Question: I am putting this question again by reconstructing it....as I still not have any solution...
I am developing MVC 3 application and using razor syntax.
In this application I am giving commenting facility.
I have given the facility to adding a comment and it saved in DB.
and when user clicks on delete button it displays the message as "Clicked".
When user load entity, previously added comments get displayed on page with
delete button and when user click on that button the "clicked" msg appears.

now, when user add a new comment, it saved in DB sucsessfully and also appear on the page
along with Delete button.
now when user click on delete button msg wontcome...
( I append the Div tag while loading the new comment from DB)
I think , there is a issue regarding append, means previous comments Delete button
work well, but when I add button using append it wont works...
Here is the code which is in partial view which add comment in DB and again fetches latest comment back to view to display It.
'''
<script src="../../Scripts/jquery.js" type="text/javascript"></script>
<script type="text/javascript">
$(document).ready(function () {
$('#AddCommentButton').click(function ()
{
var comment1 = $('#Comment').val();
if (comment1 == '') {
alert('Please enter a comment');
return;
}
$.ajax({
type: 'post',
url: '/Comment/SaveComments',
dataType: 'json',
data:
{
'comments' : $('#Comment').val(),
'EType' : @Html.Raw(Json.Encode(ViewBag.EType)),
'EId' : @Html.Raw(Json.Encode(ViewBag.EId))
},
success: function (data) {
$("p.p12").append('<button type="button" id=' + data.Id + ' class="deleteComment2">Delete</button></div>')
}
});
});
});
</script>
'''
I use below code, when i clicked on the delete button...
'''
<script src="../../Scripts/jquery.js" type="text/javascript"></script>
<script type="text/javascript">
$('.deleteComment').live('click', function () {
alert('Clicked');
});
</script>
'''
Now , the summary of a problem is I append div and in that div I add a button and I am trying to get click event of that button but I cant get that event.
Here is the new code, I have added your code in page, but it still not working.
'''
<script src="../../Scripts/jquery-1.5.1.min.js" type="text/javascript"></script>
<script src="../../Scripts/jquery-1.8.0.min.js" type="text/javascript"></script>
<script src="../../Scripts/jquery.validate.unobtrusive.min.js" type="text/javascript"></script>
<script src="../../Scripts/jquery.unobtrusive-ajax.min.js" type="text/javascript"></script>
<script src="../../Scripts/jquery.validate.min.js" type="text/javascript"></script>
@model IEnumerable<CRMEntities.Comment>
<html xmlns="http://www.w3.org/1999/xhtml">
<head runat="server">
<title></title>
<!DOCTYPE html>
<script src="../../Scripts/jquery.js" type="text/javascript"></script>
<script type="text/javascript">
$(document).on('click', '.deleteComment', function()
{
alert('comment deleted');
});
$(document).ready(function () {
alert("Doc loaded");
});
</script>
<script src="../../Scripts/jquery.js" type="text/javascript"></script>
<script type="text/javascript">
$(document).ready(function () {
$('#AddCommentButton').click(function () {
$('#comments22').append('<input type="button" class="deleteComment" value="Delete" /><br/>');
$('#comments22').append('<input type="button" class="deleteComment" value="Delete" /><br/>');
$('#comments22').append('<input type="button" class="deleteComment" value="Delete" /><br/>');
$('#comments22').append('<input type="button" class="deleteComment" value="Delete" /><br/>');
});
});
</script>
<script src="../../Scripts/jquery.js" type="text/javascript"></script>
<script type="text/javascript">
$(document).ready(function () {
$(".ShowComments").click(function () {
$(".ParentBlock").slideToggle("slow");
});
});
</script>
</head>
<body>
@{
<div class="ParentBlock">
@foreach (var item in Model)
{
<div class="OwnerClass" id="OwnerName">
<span class="EmpName"> @Html.ActionLink(item.Owner.FullName, "Details", "EMployee", new { id = item.OwnerId }, new { @style = "color:#1A6690;" })</span>
@Html.DisplayFor(ModelItem => item.CommentDateTime)
<span class="EmpName"><button type="button" id = "@item.Id" class="deleteComment">Delete</button></span>
<span class="EmpName"> @Html.ActionLink("Delete", "Delete", "Comment", new { id = item.Id }, new { @style = "color:#1A6690;" })</span>
<p class="CommentP">
@Html.DisplayFor(ModelItem => item.CommentText)
</p>
<br />
<a class="Delete222" style="cursor:move;display:none;">DeleteNew</a>
<br />
</div>
}
<p class="p12">
</p>
</div>
<p id="ClassPara" class="ShowComments" onclick="chkToggle()">Show All Comments</p>
}
@Html.TextArea("Comment", "", 5, 80, "asdsd")
<input type="button" value="Add Comment" id="AddCommentButton"/>
<input type="button" value="Clear" onclick="clearText()"/>
<br />
<div id="comments22">
<input type="button" class="deleteComment" value="Delete" /><br/>
<input type="button" class="deleteComment" value="Delete" /><br/>
<input type="button" class="deleteComment" value="Delete" /><br/>
</div>
</body>
</html>
'''
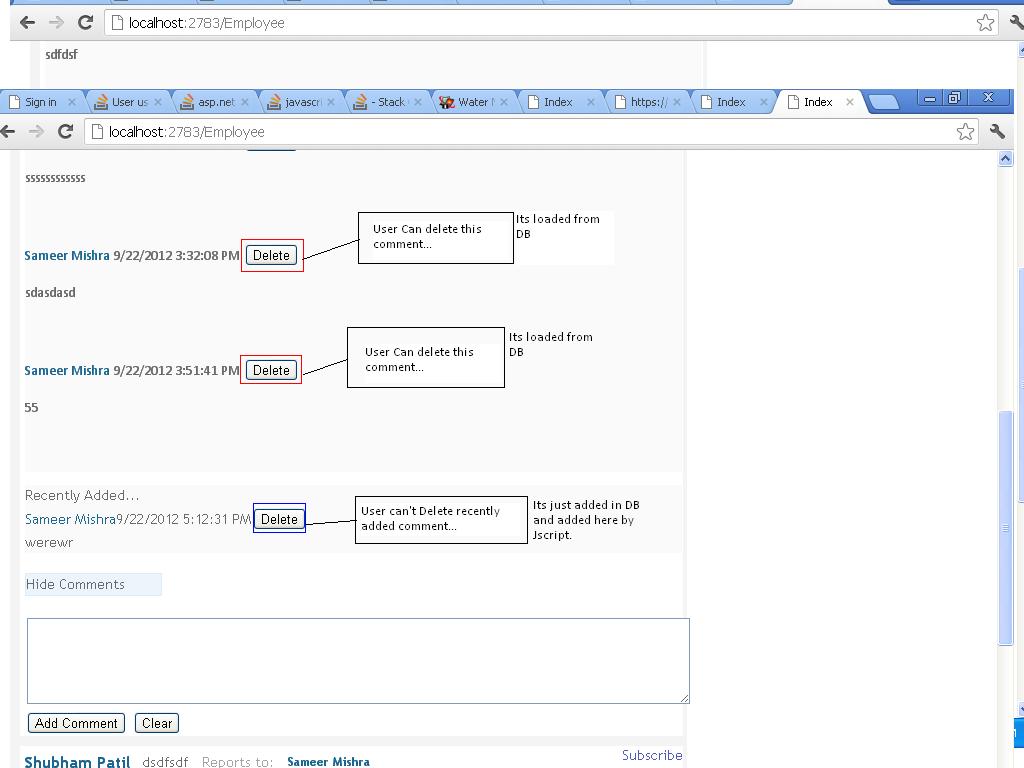
Answer: How many times do you intend to include jQuery in your page? 1 should be enough. You seem to have included it in a 3 different places. Also you seem to have placed your scripts outside if the '<html>' element which is completely wrong.
Only one inclusion is necessary:
'''
<script src="@Url.Content("~/Scripts/jquery-1.8.0.min.js")" type="text/javascript"></script>
'''
Also you should use the '.on()' method to subscribe to the click event of the delete button in a lively manner:
'''
$(document).on('click', '.deleteComment', function () {
alert('Clicked');
});
'''
And last but not least you seem to be using the 'runat="server"' attribute on your '<head>' element. That's Razor, not WebForms - forget about those attributes.
So let me clean this code for you because it is a complete mess:
'''
@model IEnumerable<CRMEntities.Comment>
@{
Layout = null;
}
<!DOCTYPE html>
<html lang="en">
<head>
<meta charset="utf-8" />
<title></title>
</head>
<body>
<div class="ParentBlock">
@foreach (var item in Model)
{
<div class="OwnerClass" id="OwnerName">
<span class="EmpName">
@Html.ActionLink(
item.Owner.FullName,
"Details",
"EMployee",
new { id = item.OwnerId },
new { @style = "color:#1A6690;" }
)
</span>
@Html.DisplayFor(ModelItem => item.CommentDateTime)
<span class="EmpName">
<button type="button" id = "@item.Id" class="deleteComment">Delete</button>
</span>
<span class="EmpName">
@Html.ActionLink(
"Delete",
"Delete",
"Comment",
new { id = item.Id },
new { @style = "color:#1A6690;" }
)
</span>
<p class="CommentP">
@Html.DisplayFor(ModelItem => item.CommentText)
</p>
<br />
<a class="Delete222" style="cursor:move;display:none;">DeleteNew</a>
<br />
</div>
}
<p class="p12"></p>
</div>
<p id="ClassPara" class="ShowComments" onclick="chkToggle()">Show All Comments</p>
@Html.TextArea("Comment", "", 5, 80, "asdsd")
<input type="button" value="Add Comment" id="AddCommentButton"/>
<input type="button" value="Clear" onclick="clearText()"/>
<br />
<div id="comments22">
<input type="button" class="deleteComment" value="Delete" /><br/>
<input type="button" class="deleteComment" value="Delete" /><br/>
<input type="button" class="deleteComment" value="Delete" /><br/>
</div>
<script src="//ajax.googleapis.com/ajax/libs/jquery/1.8.1/jquery.min.js"></script>
<!-- or use your own jQuery version locally: -->
@*<script type="text/javascript" src="@Url.Content("~/scripts/jquery-1.8.1.js")"></script>*@
<script type="text/javascript">
$(document).on('click', '.deleteComment', function () {
alert('comment deleted');
});
$('.ShowComments').click(function () {
$('.ParentBlock').slideToggle('slow');
});
$('#AddCommentButton').click(function () {
$('#comments22').append('<input type="button" class="deleteComment" value="Delete" /><br/>');
$('#comments22').append('<input type="button" class="deleteComment" value="Delete" /><br/>');
$('#comments22').append('<input type="button" class="deleteComment" value="Delete" /><br/>');
$('#comments22').append('<input type="button" class="deleteComment" value="Delete" /><br/>');
});
</script>
</body>
</html>
'''